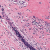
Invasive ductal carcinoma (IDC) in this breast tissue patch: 0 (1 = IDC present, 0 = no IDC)